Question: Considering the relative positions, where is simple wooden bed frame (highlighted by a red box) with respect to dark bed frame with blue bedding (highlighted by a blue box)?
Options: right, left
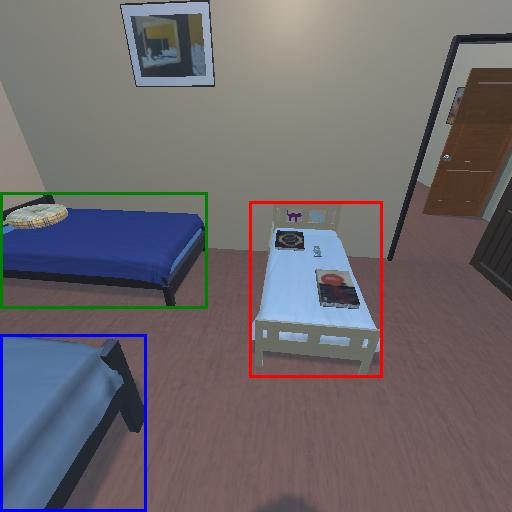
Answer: right